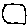
Label: square